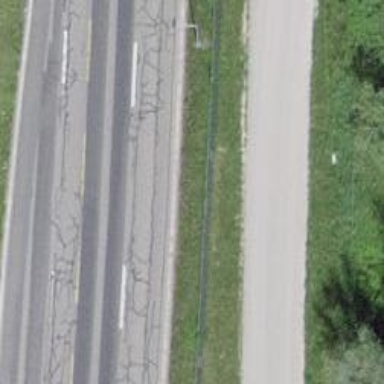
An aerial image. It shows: Asphalt trunk highway.